Question: ALL
I want to explore python source using Xcode 4. After adding projects files to "Command Line Tool" blank project, I started reading.
But I can't found a symbols list (like functions , symbols ) bar just besides edit area like other IDE , as eclipse or pycharm ..
Is there any way to do this?

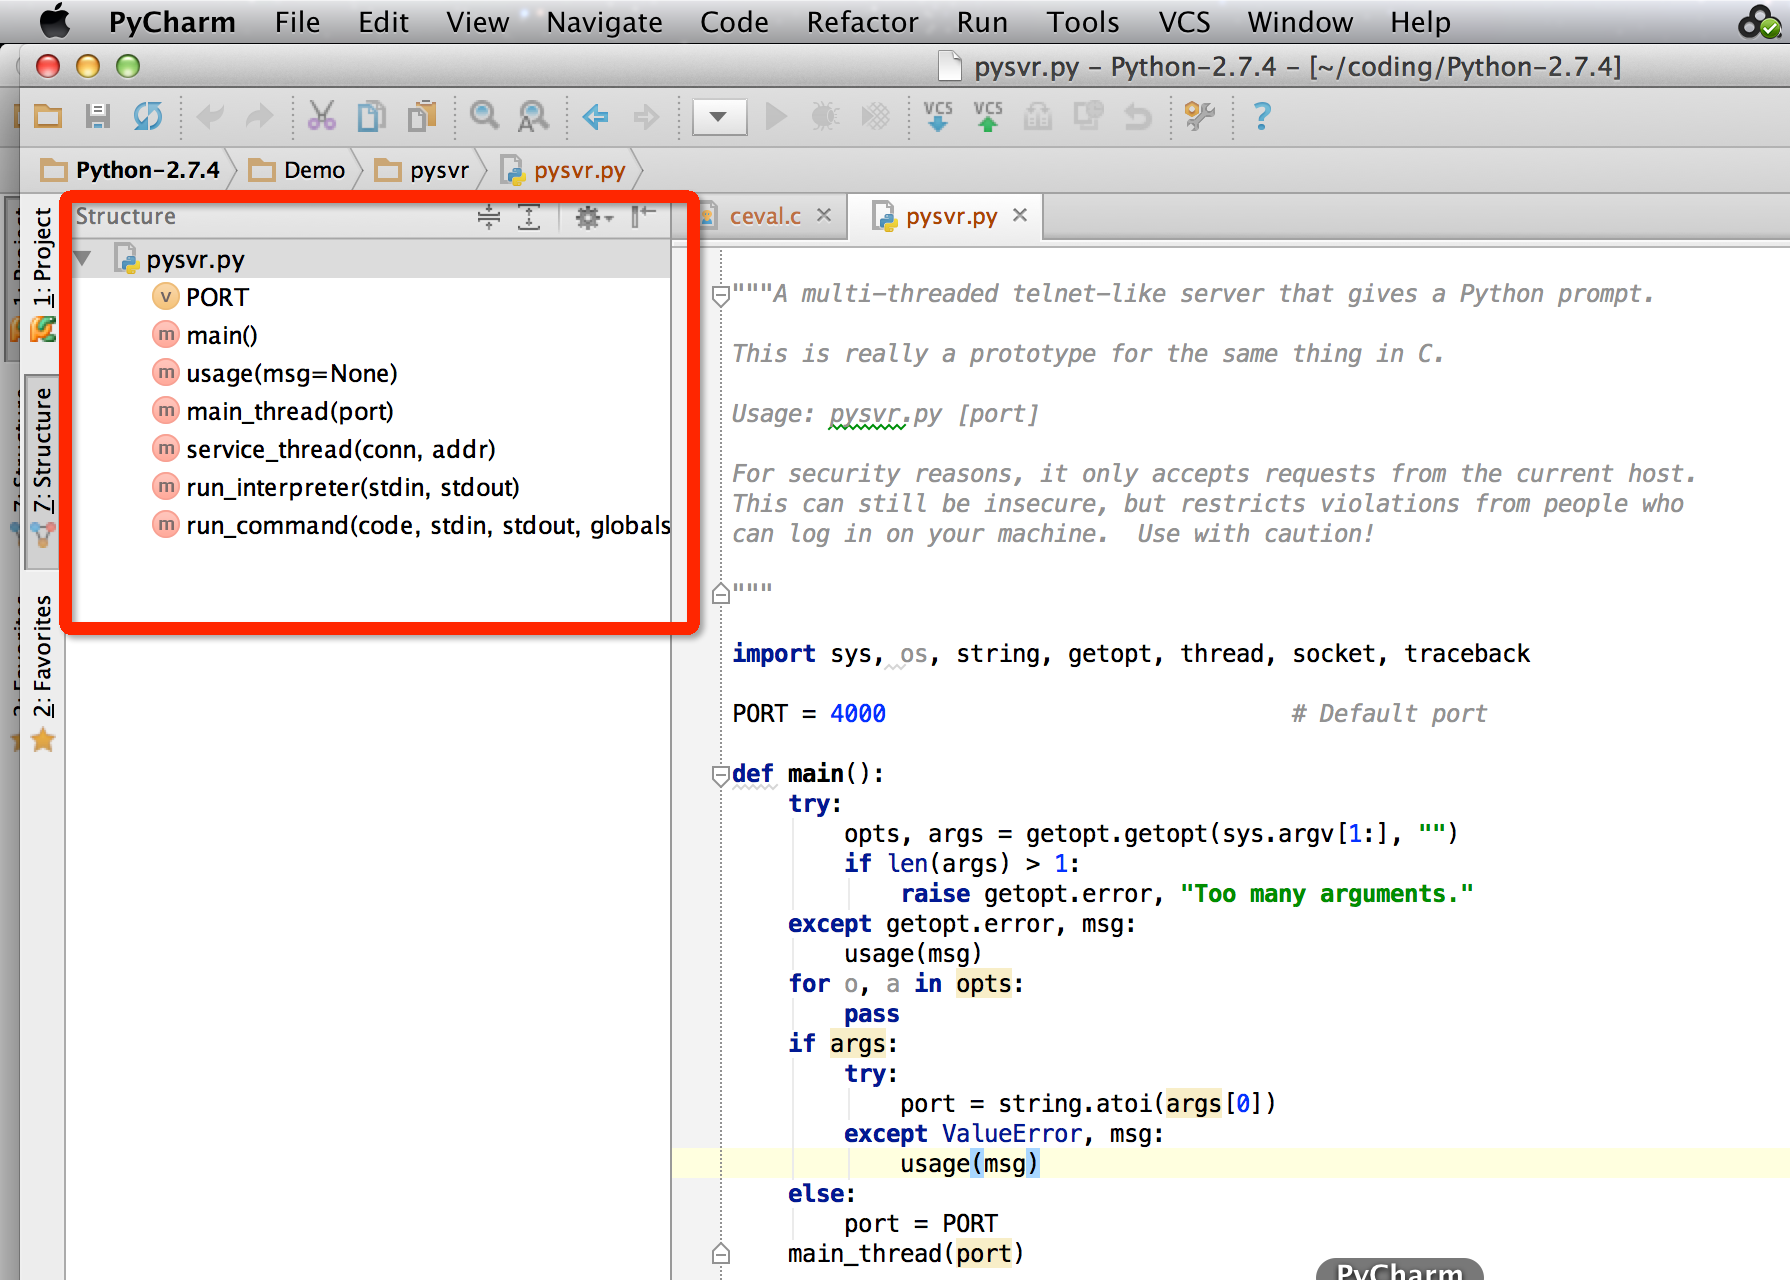
Answer: You can find a similar list of symbols in the current file by clicking the popup menu above the editor in Xcode (or using the keyboard shortcut +). You can also filter this list by starting to type after the menu shows up.

Xcode doesn't have a dedicated panel for this like PyCharm. There is an inspector panel for viewing symbols in the current project/workspace (+), but it can't be filtered to show only symbols in the current file.